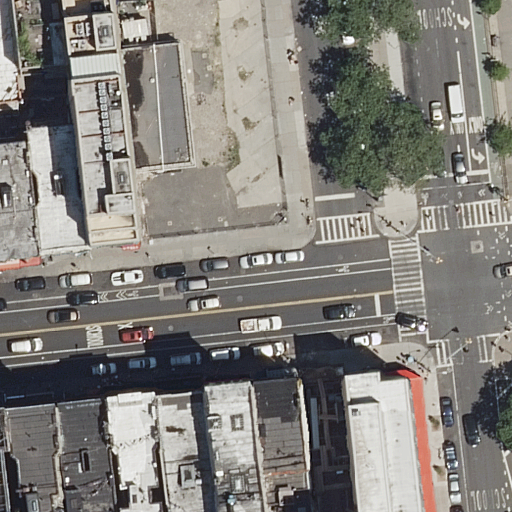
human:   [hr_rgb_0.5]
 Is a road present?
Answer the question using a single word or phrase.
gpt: yes

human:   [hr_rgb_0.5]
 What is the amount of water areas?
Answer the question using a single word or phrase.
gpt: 0

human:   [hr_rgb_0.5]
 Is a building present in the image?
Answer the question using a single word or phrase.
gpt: yes

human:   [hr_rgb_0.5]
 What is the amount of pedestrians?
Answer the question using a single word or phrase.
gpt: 2

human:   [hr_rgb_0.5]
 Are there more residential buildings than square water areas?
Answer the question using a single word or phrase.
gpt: yes

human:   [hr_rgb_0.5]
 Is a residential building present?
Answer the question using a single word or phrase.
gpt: yes

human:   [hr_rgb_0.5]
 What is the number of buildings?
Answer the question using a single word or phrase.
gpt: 14

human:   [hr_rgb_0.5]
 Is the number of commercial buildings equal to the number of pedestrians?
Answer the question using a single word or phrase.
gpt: no

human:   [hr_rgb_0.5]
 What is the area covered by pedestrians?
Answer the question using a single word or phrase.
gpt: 741m2

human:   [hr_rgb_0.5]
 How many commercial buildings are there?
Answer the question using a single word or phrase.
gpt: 0

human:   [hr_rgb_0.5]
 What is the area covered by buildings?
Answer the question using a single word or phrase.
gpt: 3050m2

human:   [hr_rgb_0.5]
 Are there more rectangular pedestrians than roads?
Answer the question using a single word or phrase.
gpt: no

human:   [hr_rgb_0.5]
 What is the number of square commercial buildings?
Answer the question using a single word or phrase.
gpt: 0

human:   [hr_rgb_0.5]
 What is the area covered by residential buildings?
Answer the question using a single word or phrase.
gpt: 3050m2

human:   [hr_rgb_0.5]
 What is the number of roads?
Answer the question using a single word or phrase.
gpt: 10

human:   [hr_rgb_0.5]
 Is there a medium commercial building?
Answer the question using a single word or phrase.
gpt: no

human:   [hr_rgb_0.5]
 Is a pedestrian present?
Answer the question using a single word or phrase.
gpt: yes

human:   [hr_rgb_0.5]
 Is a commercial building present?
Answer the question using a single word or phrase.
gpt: no

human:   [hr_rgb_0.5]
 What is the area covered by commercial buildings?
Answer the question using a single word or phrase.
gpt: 0m2

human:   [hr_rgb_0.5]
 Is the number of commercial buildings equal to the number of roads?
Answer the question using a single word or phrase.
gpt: no

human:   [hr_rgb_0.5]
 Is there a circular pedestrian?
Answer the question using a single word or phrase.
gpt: no

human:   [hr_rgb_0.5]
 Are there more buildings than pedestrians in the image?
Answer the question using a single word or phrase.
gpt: yes

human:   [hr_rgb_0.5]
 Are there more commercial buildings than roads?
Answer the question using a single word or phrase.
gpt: no

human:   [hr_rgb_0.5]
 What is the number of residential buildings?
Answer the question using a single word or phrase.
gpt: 14

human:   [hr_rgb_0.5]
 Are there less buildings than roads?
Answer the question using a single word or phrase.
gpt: no

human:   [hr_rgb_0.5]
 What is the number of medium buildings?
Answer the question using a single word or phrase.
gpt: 8

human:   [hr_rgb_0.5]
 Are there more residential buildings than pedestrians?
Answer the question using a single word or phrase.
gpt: yes

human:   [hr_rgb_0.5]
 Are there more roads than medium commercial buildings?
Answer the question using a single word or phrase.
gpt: yes

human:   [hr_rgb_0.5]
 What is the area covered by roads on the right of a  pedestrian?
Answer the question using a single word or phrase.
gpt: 0m2

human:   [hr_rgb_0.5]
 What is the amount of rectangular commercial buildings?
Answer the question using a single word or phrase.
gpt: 0

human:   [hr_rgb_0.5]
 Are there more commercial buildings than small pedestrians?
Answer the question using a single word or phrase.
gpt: no

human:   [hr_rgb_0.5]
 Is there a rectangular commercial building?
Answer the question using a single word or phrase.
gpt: no

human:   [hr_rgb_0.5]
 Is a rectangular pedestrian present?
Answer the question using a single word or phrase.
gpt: no

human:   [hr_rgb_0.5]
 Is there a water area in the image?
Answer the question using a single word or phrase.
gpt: no

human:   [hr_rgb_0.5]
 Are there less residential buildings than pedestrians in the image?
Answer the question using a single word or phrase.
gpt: no

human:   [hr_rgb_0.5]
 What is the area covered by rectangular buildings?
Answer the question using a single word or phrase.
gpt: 778m2

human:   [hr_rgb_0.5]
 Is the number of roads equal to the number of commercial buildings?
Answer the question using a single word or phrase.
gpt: no

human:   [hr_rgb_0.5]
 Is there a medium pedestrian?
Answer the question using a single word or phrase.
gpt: yes

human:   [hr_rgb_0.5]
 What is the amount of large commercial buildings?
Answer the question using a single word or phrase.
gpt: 0

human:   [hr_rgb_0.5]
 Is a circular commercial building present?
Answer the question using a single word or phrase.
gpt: no

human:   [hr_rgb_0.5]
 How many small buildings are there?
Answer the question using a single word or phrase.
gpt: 4

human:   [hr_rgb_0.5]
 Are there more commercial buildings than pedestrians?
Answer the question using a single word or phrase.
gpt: no

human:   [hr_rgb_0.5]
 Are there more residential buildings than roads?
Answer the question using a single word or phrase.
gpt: yes

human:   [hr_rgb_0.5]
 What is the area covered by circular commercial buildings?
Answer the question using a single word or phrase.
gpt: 0m2

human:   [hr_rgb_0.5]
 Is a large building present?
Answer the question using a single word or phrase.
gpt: yes

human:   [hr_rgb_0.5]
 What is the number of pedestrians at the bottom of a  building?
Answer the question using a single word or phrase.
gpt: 0

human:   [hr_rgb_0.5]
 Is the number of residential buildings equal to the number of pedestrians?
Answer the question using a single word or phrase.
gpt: no

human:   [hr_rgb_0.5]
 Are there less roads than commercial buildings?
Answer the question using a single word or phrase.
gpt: no

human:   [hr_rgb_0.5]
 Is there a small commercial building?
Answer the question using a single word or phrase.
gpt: no

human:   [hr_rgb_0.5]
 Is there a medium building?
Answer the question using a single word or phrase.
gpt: yes

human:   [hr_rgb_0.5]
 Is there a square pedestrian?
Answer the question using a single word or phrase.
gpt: no

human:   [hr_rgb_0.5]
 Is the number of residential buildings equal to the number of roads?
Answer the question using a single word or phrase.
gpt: no

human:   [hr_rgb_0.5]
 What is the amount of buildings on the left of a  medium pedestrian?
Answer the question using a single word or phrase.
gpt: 14

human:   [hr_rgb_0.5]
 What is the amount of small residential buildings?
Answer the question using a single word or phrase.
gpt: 4

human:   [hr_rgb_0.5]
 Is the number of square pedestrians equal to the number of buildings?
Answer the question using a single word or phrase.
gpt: no

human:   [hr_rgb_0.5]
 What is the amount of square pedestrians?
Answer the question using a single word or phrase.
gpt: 0

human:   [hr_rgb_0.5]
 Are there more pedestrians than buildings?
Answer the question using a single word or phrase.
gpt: no

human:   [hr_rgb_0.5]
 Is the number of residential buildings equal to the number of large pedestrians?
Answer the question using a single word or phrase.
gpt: no

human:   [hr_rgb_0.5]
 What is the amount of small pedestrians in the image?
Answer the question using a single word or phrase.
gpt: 0

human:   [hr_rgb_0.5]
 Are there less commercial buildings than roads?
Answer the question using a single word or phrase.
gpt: yes

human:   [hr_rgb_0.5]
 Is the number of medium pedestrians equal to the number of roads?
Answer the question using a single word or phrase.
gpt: no

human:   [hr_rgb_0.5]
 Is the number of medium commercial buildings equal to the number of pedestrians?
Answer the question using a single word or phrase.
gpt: no

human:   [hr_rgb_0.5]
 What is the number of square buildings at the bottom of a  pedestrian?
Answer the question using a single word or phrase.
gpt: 0

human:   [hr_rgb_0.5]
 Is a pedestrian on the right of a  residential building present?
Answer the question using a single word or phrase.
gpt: yes